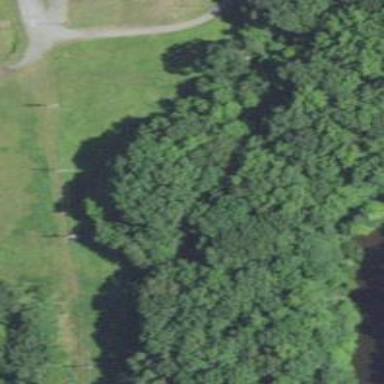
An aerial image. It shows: Mixed woodland area with variety of leaf types and cycles.